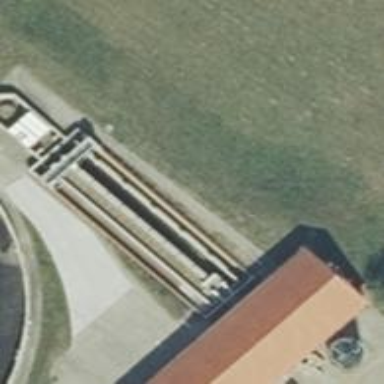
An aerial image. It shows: Wastewater plant.